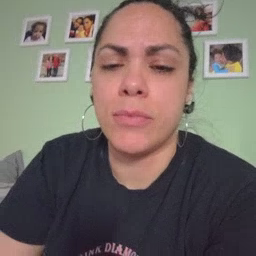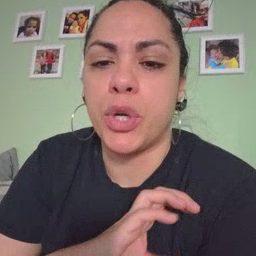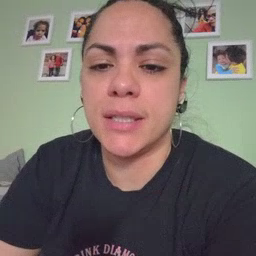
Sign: police